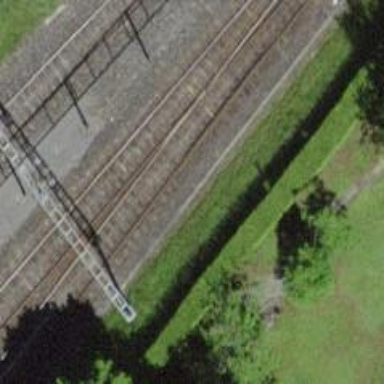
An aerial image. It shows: Rail siding with electrified tracks using contact line.